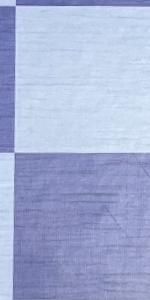
Label: Empty